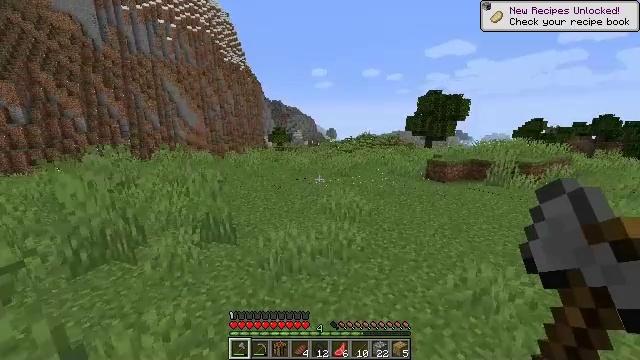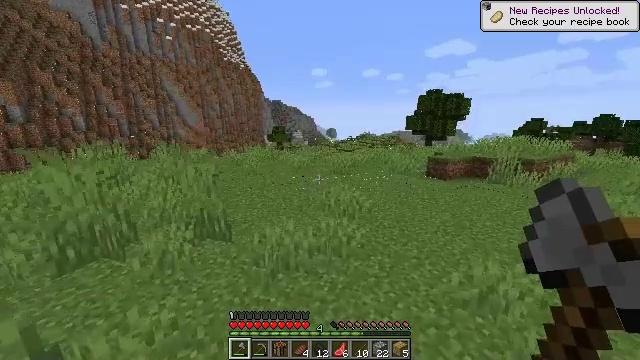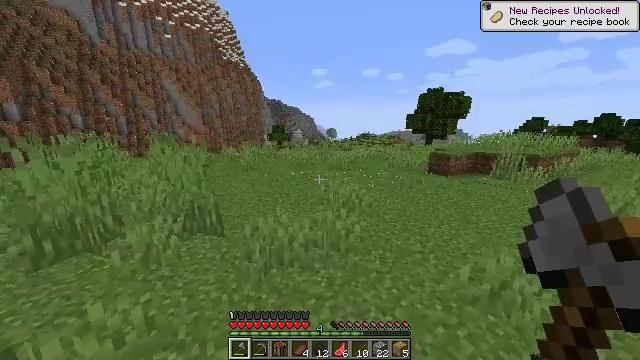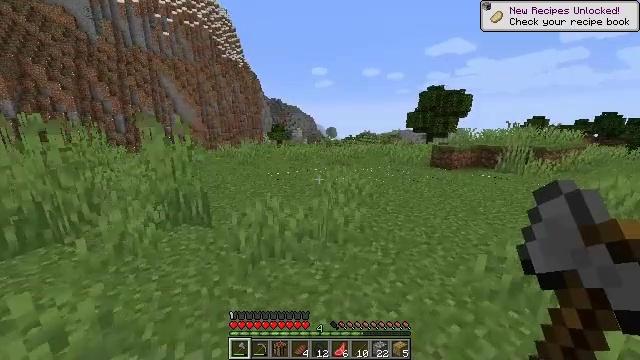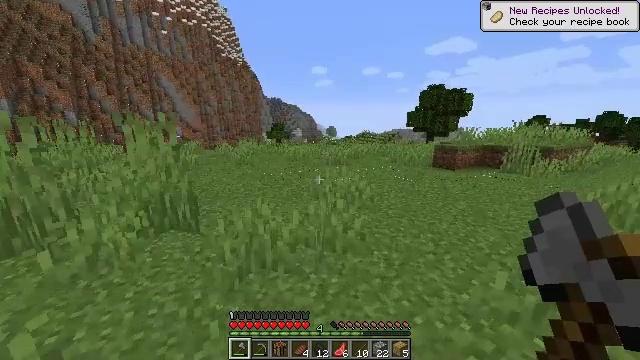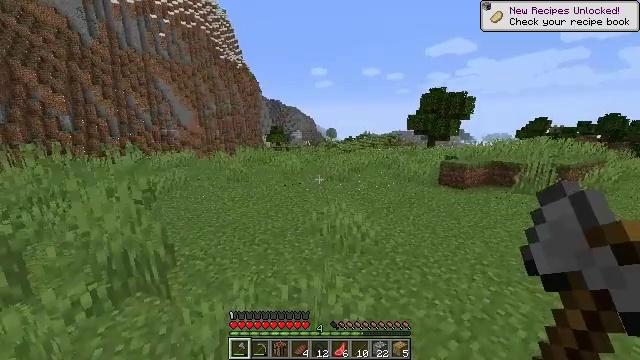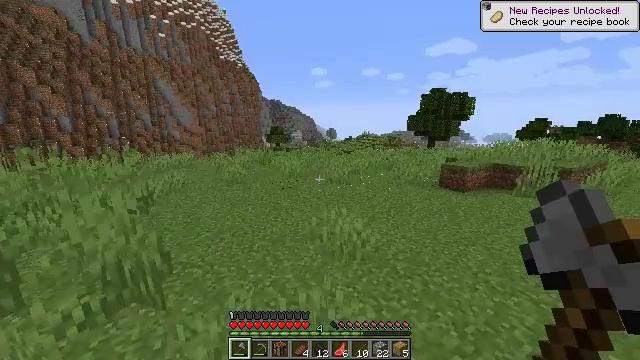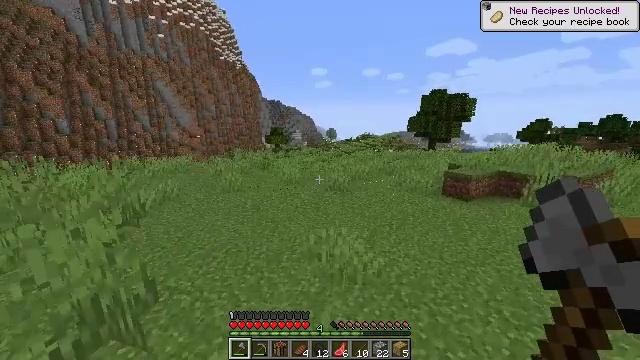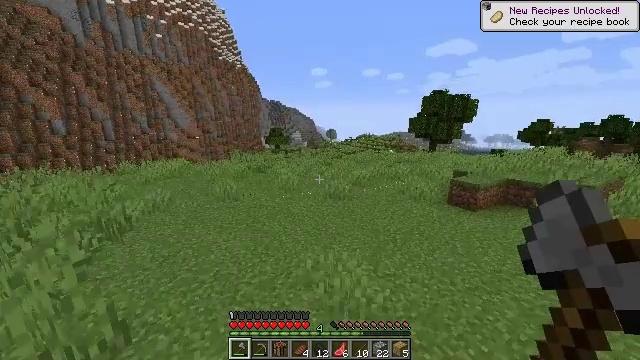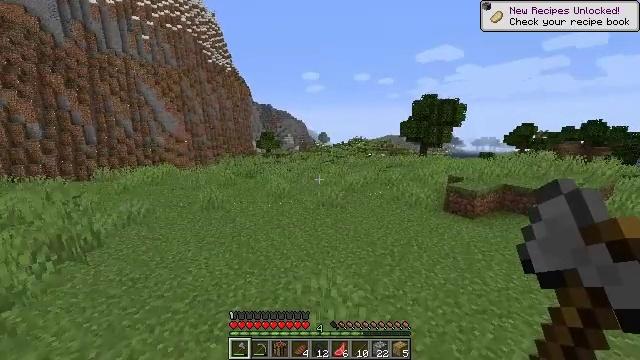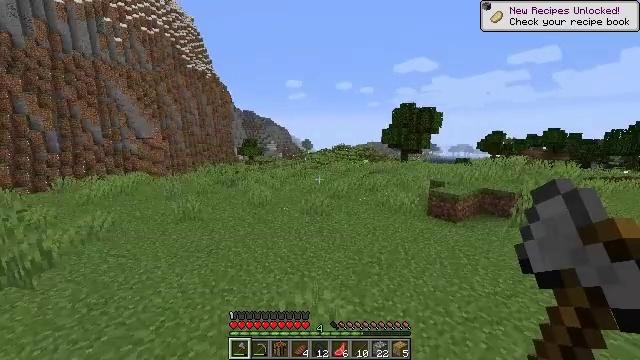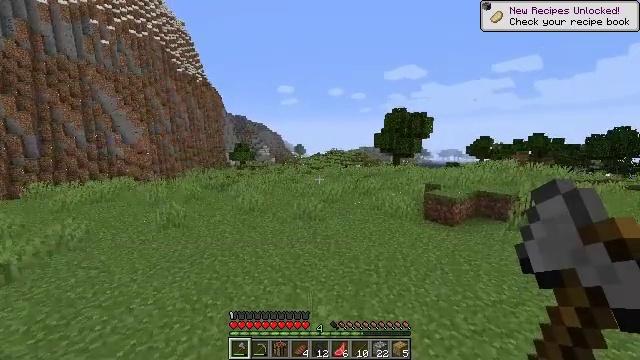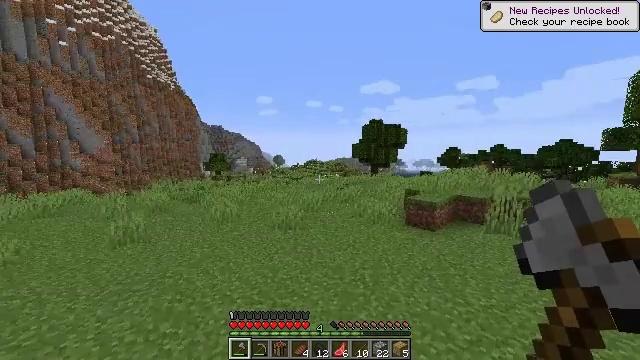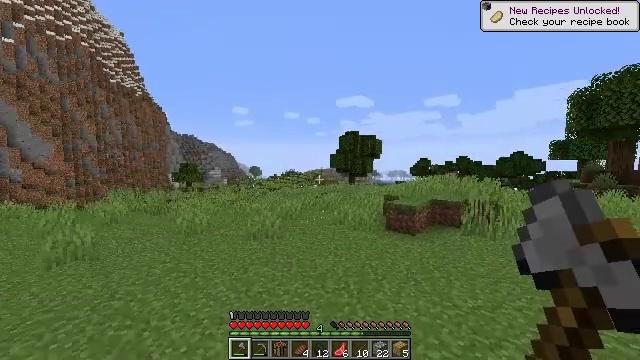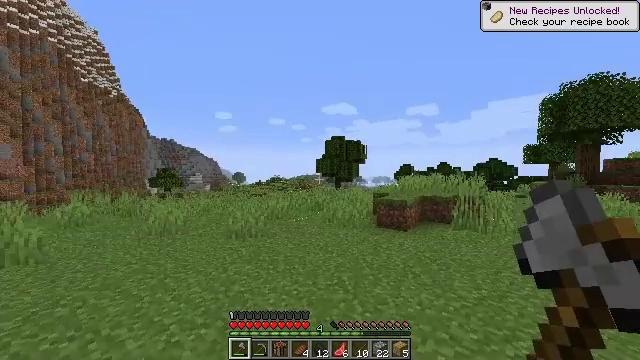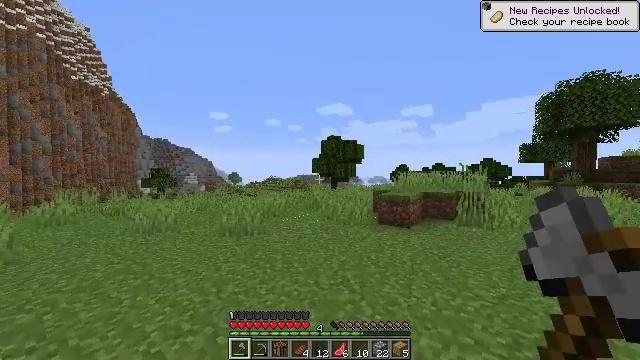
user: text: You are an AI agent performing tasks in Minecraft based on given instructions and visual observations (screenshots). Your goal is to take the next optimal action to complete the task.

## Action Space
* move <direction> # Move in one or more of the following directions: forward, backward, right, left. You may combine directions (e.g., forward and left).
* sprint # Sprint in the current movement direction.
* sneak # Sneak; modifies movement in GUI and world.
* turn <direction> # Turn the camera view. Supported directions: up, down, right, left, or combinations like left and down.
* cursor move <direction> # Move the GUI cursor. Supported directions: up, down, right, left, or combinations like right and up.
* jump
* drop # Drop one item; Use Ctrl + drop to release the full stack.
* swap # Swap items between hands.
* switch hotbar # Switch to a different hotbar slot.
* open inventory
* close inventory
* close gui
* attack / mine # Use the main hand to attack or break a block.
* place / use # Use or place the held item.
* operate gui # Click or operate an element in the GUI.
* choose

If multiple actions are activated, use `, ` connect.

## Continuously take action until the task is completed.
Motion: motion action
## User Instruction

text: Harvest a pumpkin from the field.
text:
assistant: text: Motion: move forward, sprint, jump
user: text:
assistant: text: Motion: move forward, sprint, jump
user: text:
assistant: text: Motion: move forward, sprint, jump
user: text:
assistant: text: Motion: move forward, sprint, jump
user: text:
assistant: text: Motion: move forward, sprint, jump
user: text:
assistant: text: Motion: move forward, sprint, jump
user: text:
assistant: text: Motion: move forward, sprint, jump
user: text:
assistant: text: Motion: move forward, sprint, jump
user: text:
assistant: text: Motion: move forward, sprint, turn right, jump
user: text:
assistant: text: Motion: move forward, sprint, turn right and up, jump
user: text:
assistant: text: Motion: move forward, sprint, turn right and up, jump
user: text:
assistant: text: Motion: move forward, sprint, turn right and up, jump
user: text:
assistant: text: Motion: move forward, sprint, turn right and up, jump
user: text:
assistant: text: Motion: move forward, sprint, turn right and up, jump
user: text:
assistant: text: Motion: move forward, sprint, turn right, jump
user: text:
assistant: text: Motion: move forward, sprint, jump
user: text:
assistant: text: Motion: move forward, sprint, jump
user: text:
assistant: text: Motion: move forward, sprint, jump
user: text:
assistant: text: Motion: move forward, sprint, jump
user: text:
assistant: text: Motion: move forward, sprint, jump
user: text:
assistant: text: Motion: move forward, sprint, jump
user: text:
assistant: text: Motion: move forward, sprint, jump
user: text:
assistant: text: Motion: move forward, sprint, jump
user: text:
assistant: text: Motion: move forward, sprint, jump
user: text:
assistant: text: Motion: move forward, sprint, jump
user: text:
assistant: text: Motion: move forward, sprint, jump
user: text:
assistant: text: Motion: move forward, sprint, jump
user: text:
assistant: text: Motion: move forward, sprint, jump
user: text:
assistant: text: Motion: move forward, sprint, jump
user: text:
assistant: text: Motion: move forward, sprint, jump